Field crop: maize
Growth stage: 2
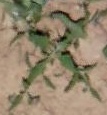
Species: atriplex